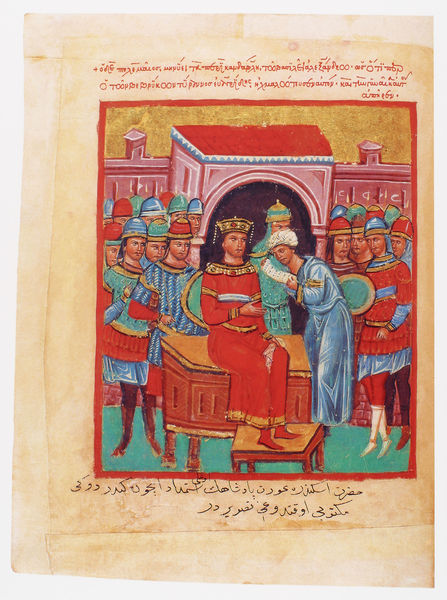
Titel: Der griechische Alexanderroman
Institution: Venedig, Hellenic Institute Codex Gr. 5
Schlagwörter: blau, grün, menschen, sitzen, stadt, türkis, rot, rahmen, gold, schrift, bogen, vergilbt, hocker, schemel, rundbogen, gefolge, könig, soldaten, thron, lesen, vergoldet, seite, heer, arabisch, brief, griechisch, golden, schriftstück, bote, turban, miniatur, arabien, goldgrund, vorlesen, fußschemel, buchmalerei, gefolgschaft